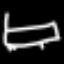
Label: bed